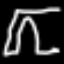
Label: pants